Interaction volume radius: 5 \u00c5
Interaction volume height: 25 \u00c5
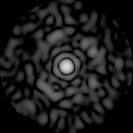
Disorder parameter: 0.8161